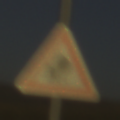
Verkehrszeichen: UnzureichendesLichtraumprofil
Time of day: SunriseSunset
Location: Outdoor (RoadRail)
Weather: Clear
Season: NotSpecified
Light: Natural